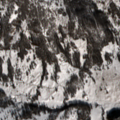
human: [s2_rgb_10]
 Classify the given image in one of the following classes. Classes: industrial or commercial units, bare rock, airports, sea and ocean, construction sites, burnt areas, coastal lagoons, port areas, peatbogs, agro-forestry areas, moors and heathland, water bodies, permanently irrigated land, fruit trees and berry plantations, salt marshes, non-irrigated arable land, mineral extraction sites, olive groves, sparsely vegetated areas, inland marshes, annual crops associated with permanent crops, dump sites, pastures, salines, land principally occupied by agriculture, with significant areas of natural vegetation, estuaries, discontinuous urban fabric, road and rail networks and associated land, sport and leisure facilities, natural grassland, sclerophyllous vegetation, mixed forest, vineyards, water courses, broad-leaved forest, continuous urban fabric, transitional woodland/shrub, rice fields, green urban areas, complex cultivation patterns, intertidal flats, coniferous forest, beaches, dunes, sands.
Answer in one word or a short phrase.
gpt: pastures, broad-leaved forest, transitional woodland/shrub